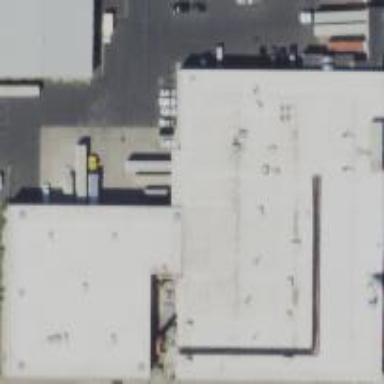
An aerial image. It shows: Commercial building.